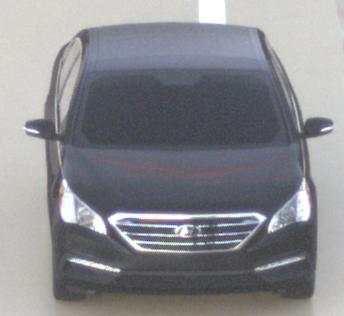
Make: Hyundai
Model: Sonata
Detailed model: Gen. 7
Model produced from: 2015
Model produced until: 2017
Doors: 4
Color: black
Road condition: wet road
Daytime: sunrise or sunset
Contrast: low contrast